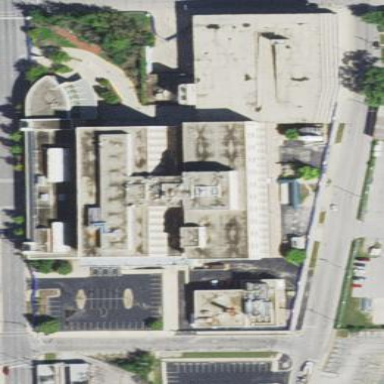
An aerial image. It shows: Hospital providing healthcare services.